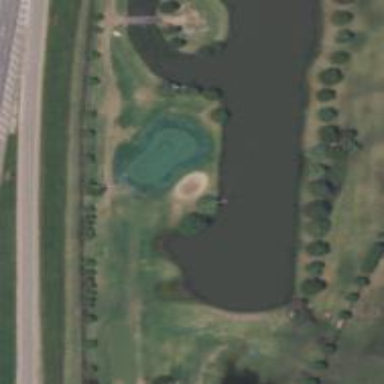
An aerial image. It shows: View of golf hole.